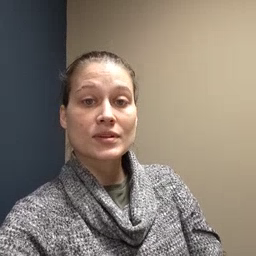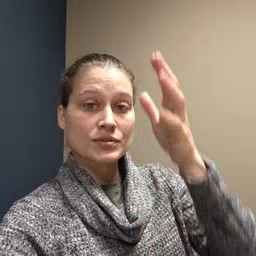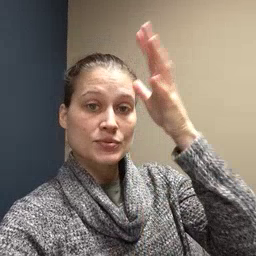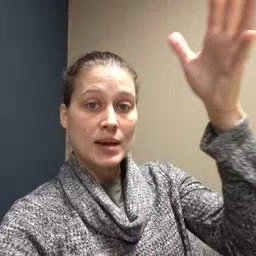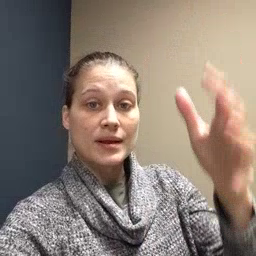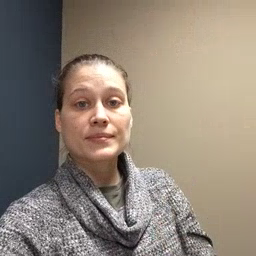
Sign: grandpa